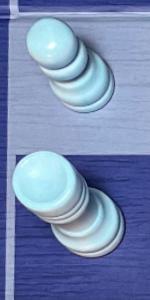
Label: Rook_White